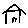
Label: house